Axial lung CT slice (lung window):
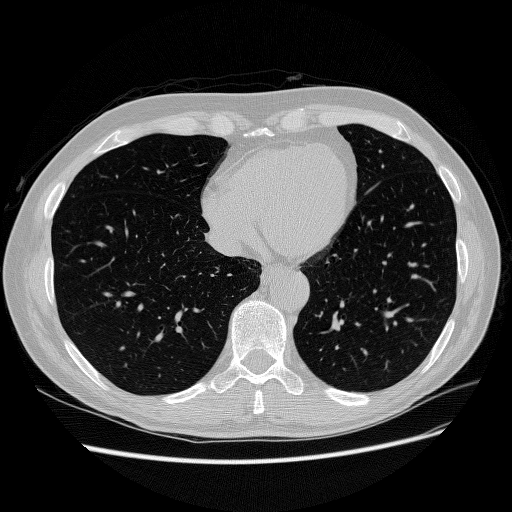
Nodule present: no